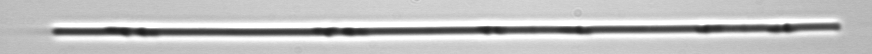
Label: Leptocylindrus